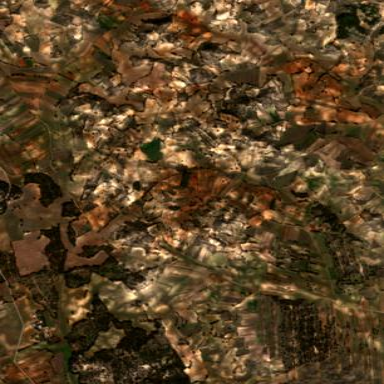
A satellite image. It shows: Orchard filled with olive trees.